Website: home-depot
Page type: account-selection
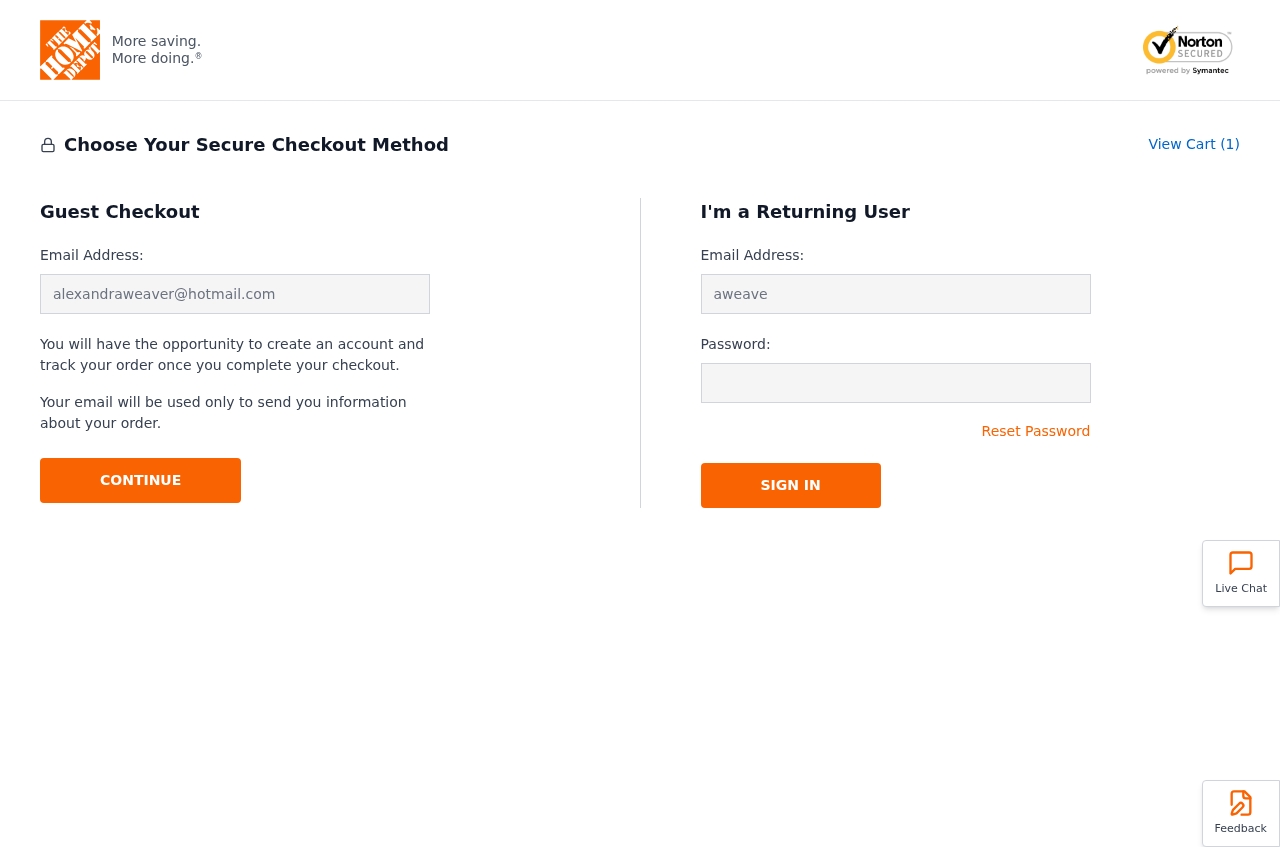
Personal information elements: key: PII_EMAIL
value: alexandraweaver@hotmail.com
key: PII_LOGIN_USERNAME
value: aweaver761
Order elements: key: ORDER_NUM_ITEMS
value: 1